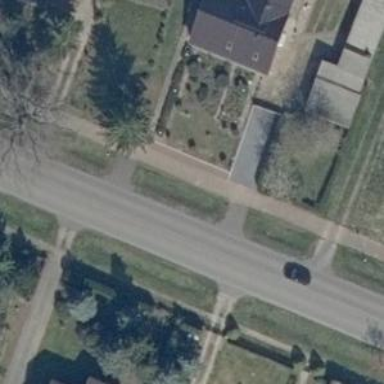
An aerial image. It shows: Driveway.